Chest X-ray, PA view. Patient: 43 years old, sex M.
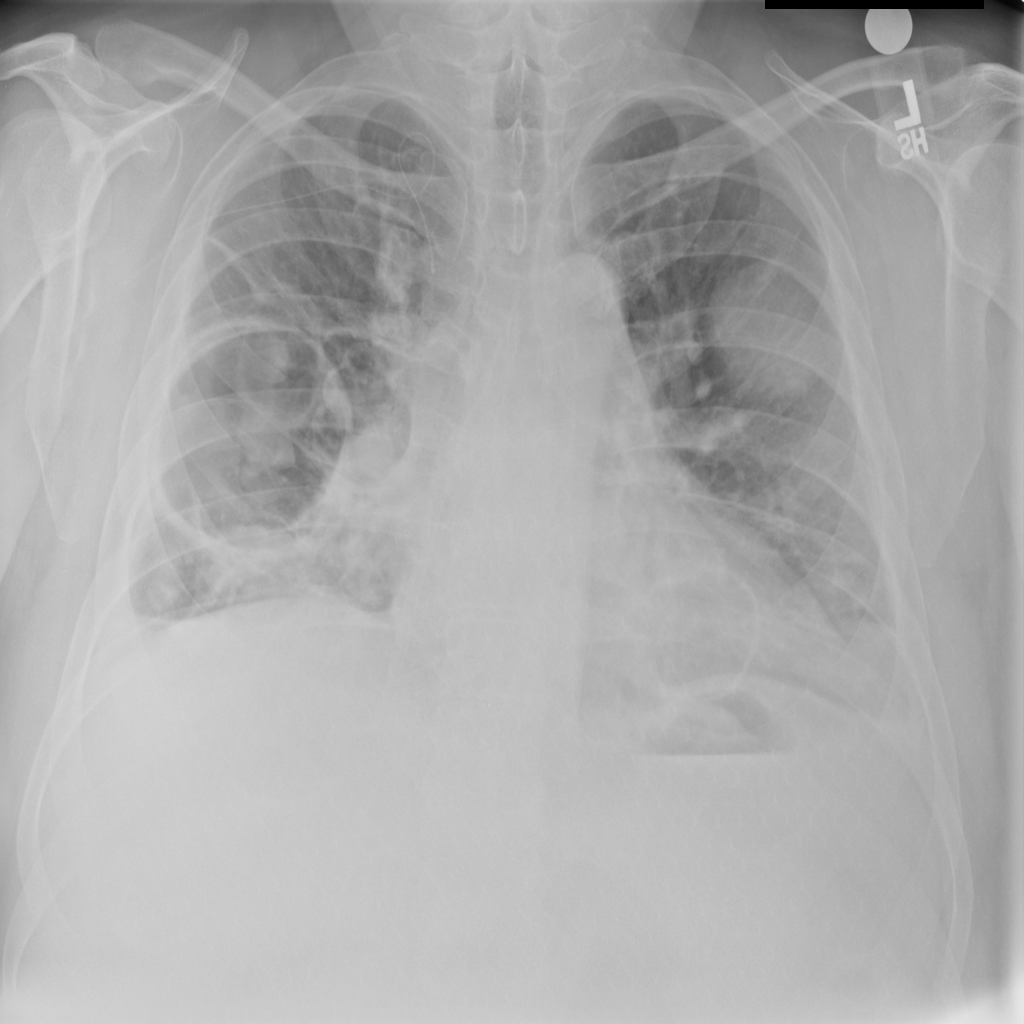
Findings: No Finding